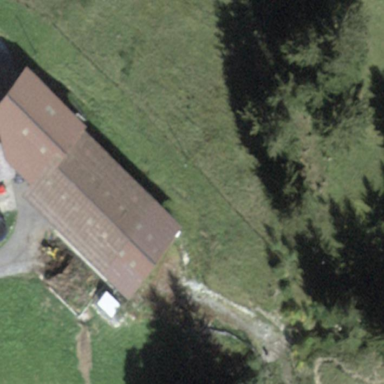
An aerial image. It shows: Farm building.